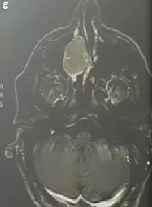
Axial T1 TSE dixon Gadolinium W.
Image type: radiology (mri)